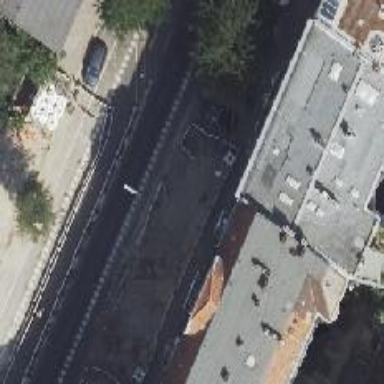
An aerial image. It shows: There is parking obstacle present.